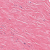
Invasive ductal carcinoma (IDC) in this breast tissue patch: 0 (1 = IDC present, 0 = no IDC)